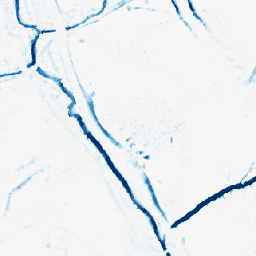
Category: morphological
Decomposition family: morphological_diamond
Decomposition parameters: operation: closing
radius: 5
Upsampling method: area
Upsampling parameters: scale: 4
Upsampling scale: 4